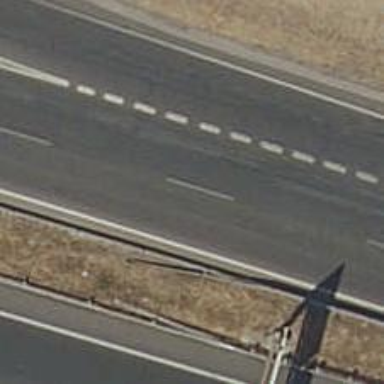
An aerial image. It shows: Motorway junction.